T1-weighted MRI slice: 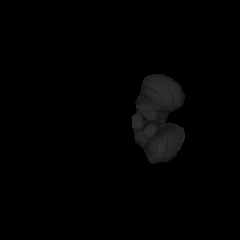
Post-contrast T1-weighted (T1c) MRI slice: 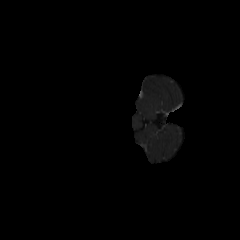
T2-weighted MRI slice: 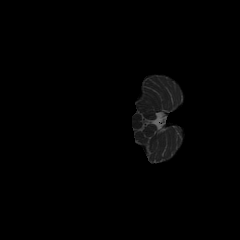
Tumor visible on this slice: no